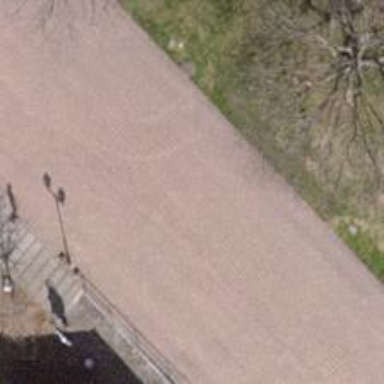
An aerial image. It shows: Path made of paving stones.